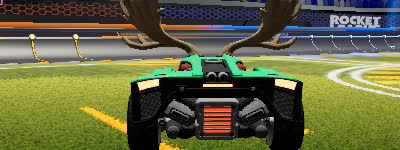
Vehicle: breakout